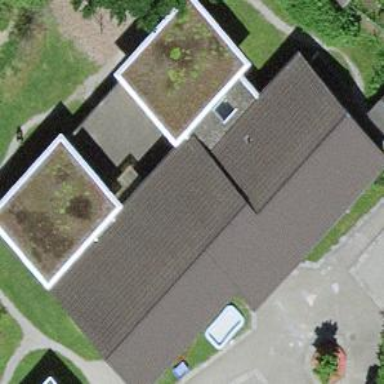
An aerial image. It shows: Kindergarten building.